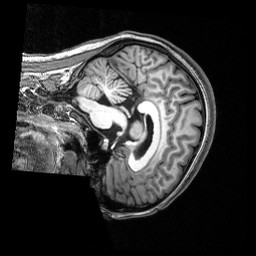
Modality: T1w
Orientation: sagittal
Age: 20
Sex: female
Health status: healthy
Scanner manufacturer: siemens
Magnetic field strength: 3 T
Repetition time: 2.53 s
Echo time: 0.00339 s